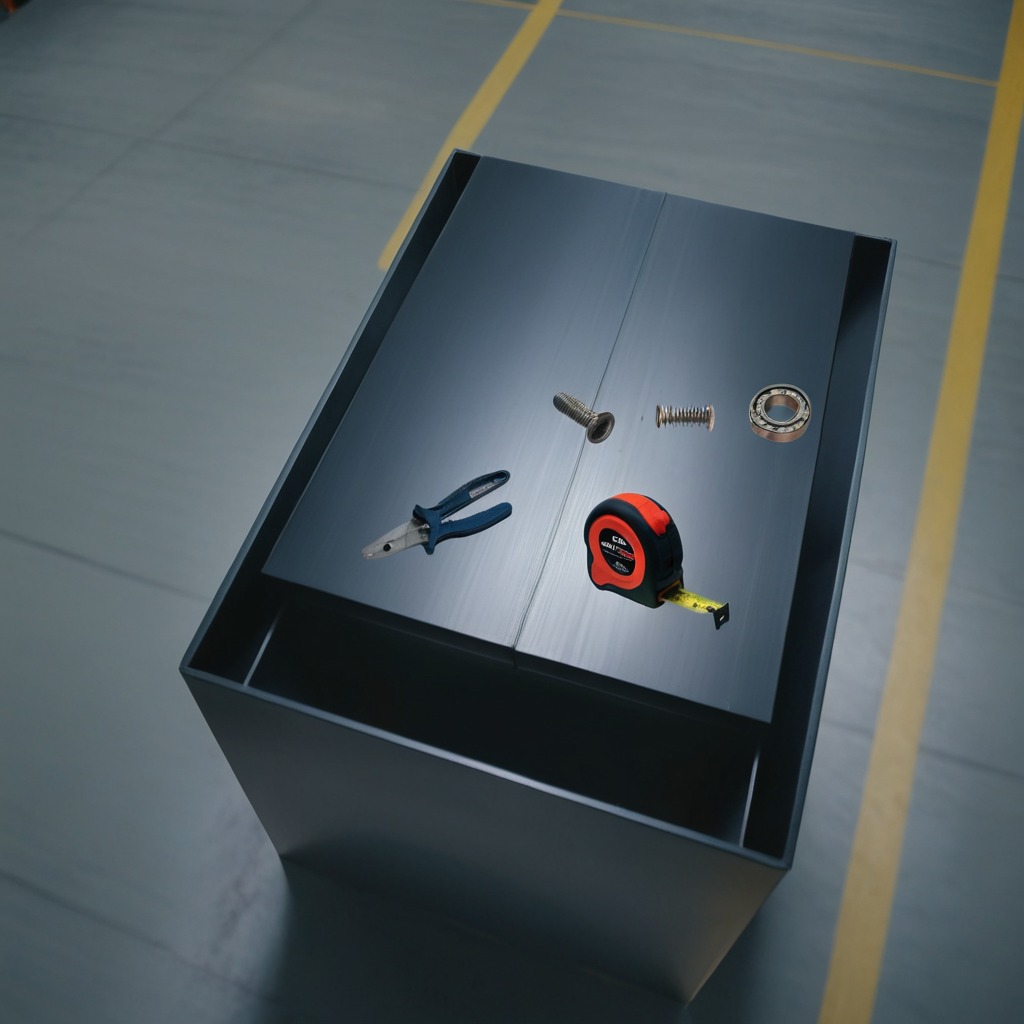
A metal ball bearing, a measuring tape, a metal machine screw, a pair of pliers, and a coiled metal spring are lying on the toolbox surface.